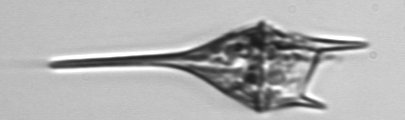
Label: Tripos_lineatus